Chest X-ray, PA view. Patient: 67 years old, sex M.
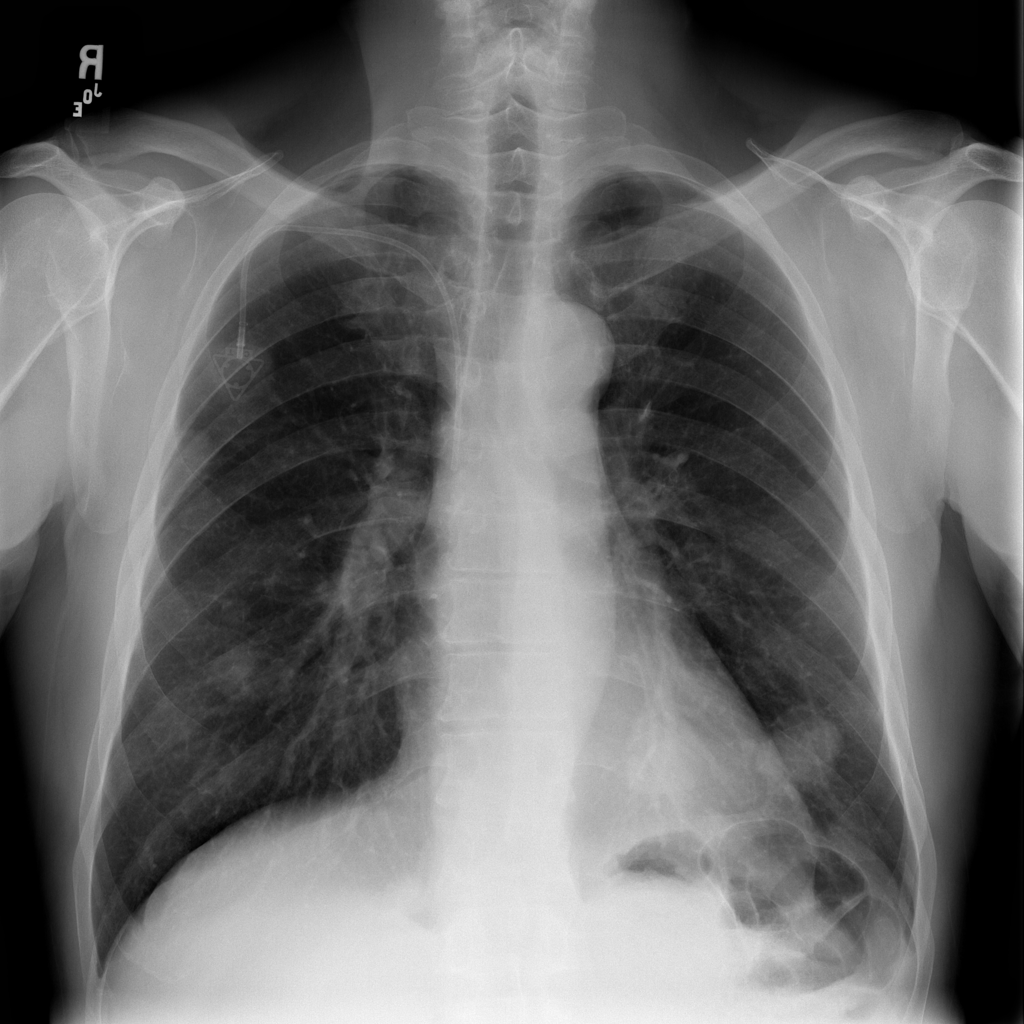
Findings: Mass, Nodule